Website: crate-barrel
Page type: address-validator
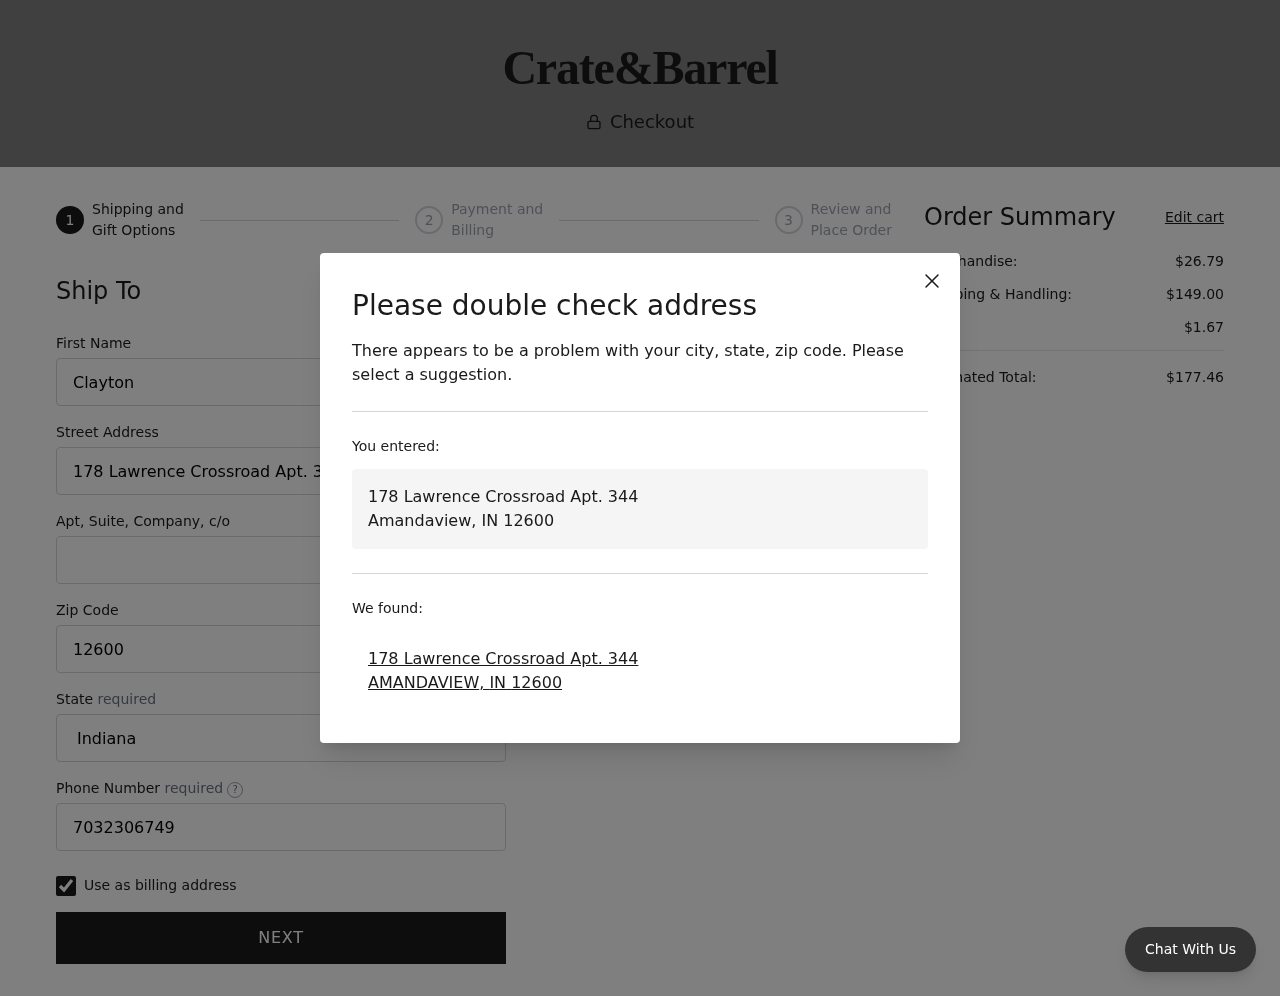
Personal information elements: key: PII_CITY
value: Amandaview
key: PII_CITY
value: AMANDAVIEW
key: PII_FIRSTNAME
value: Clayton
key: PII_PHONE
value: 7032306749
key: PII_POSTCODE
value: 12600
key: PII_STATE
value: Indiana
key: PII_STATE_ABBR
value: IN
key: PII_STREET
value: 178 Lawrence Crossroad Apt. 344
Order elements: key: ORDER_SUBTOTAL
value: $26.79
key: ORDER_SHIPPING_COST
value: $149.00
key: ORDER_TAX
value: $1.67
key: ORDER_TOTAL
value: $177.46